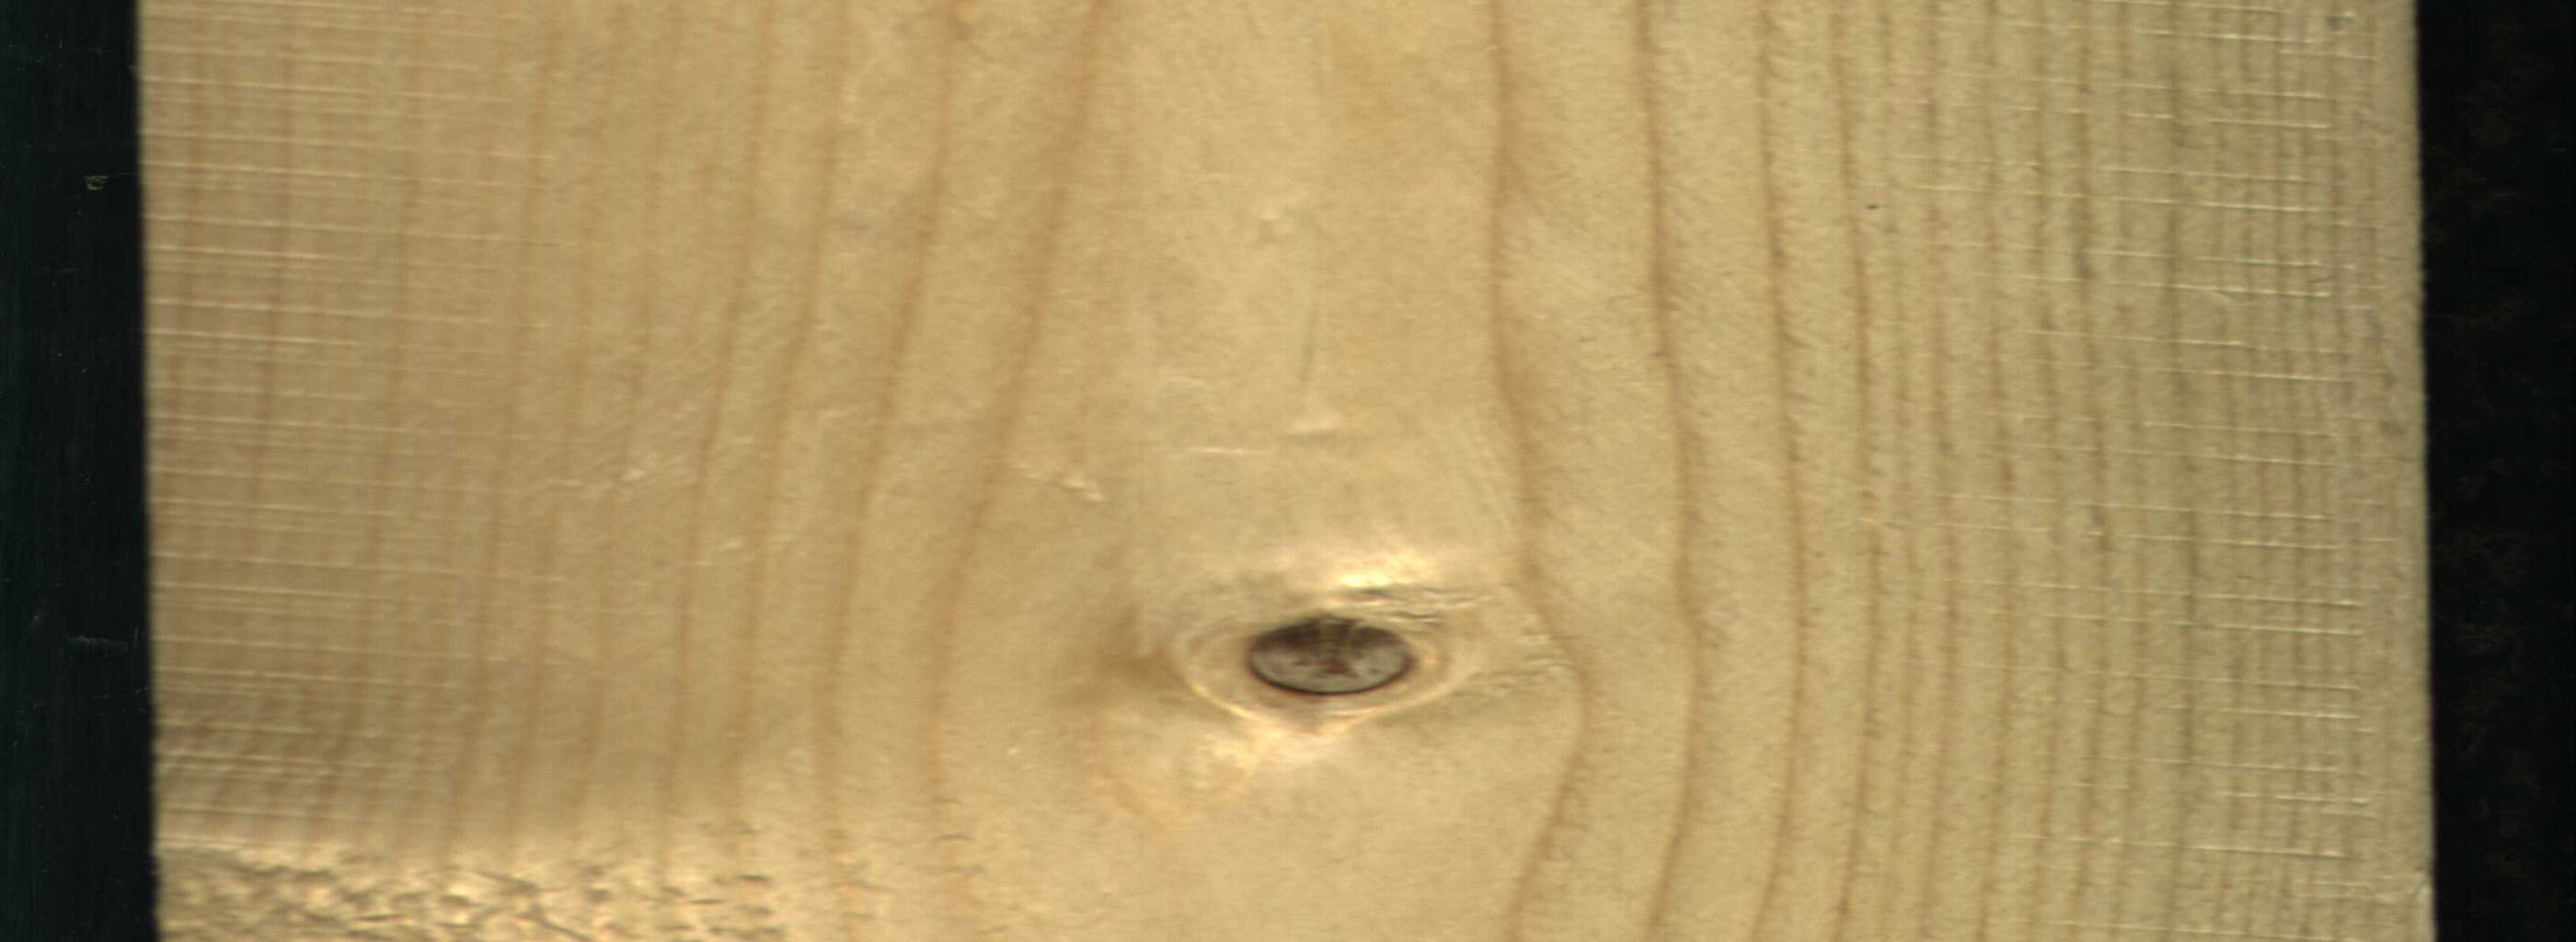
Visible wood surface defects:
Dead_Knot